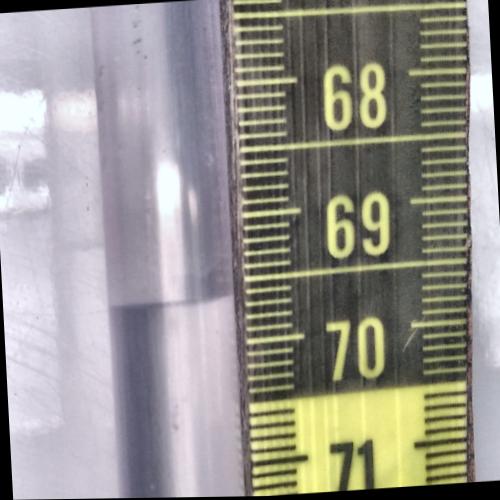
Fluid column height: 69.6 cm